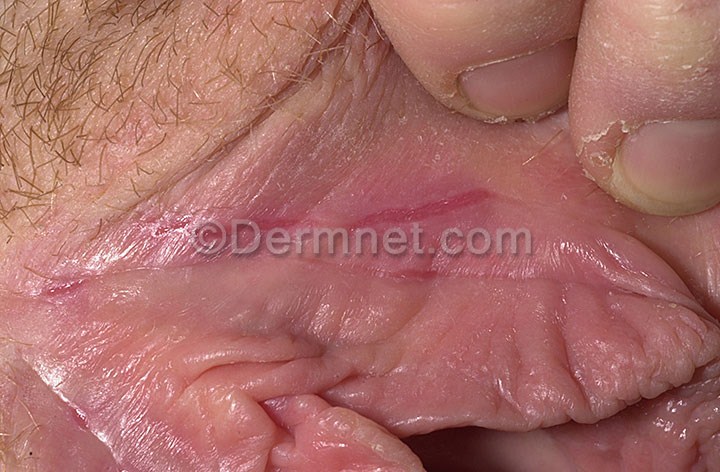
Disease: Eczema Photos